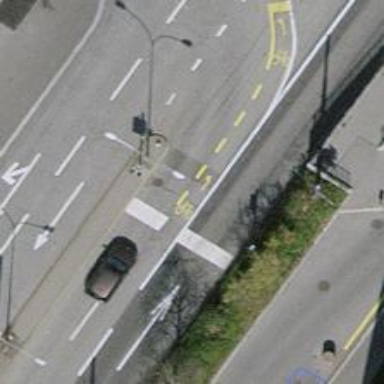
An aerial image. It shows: Road with traffic signals.